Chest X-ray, AP view. Patient: 49 years old, sex M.
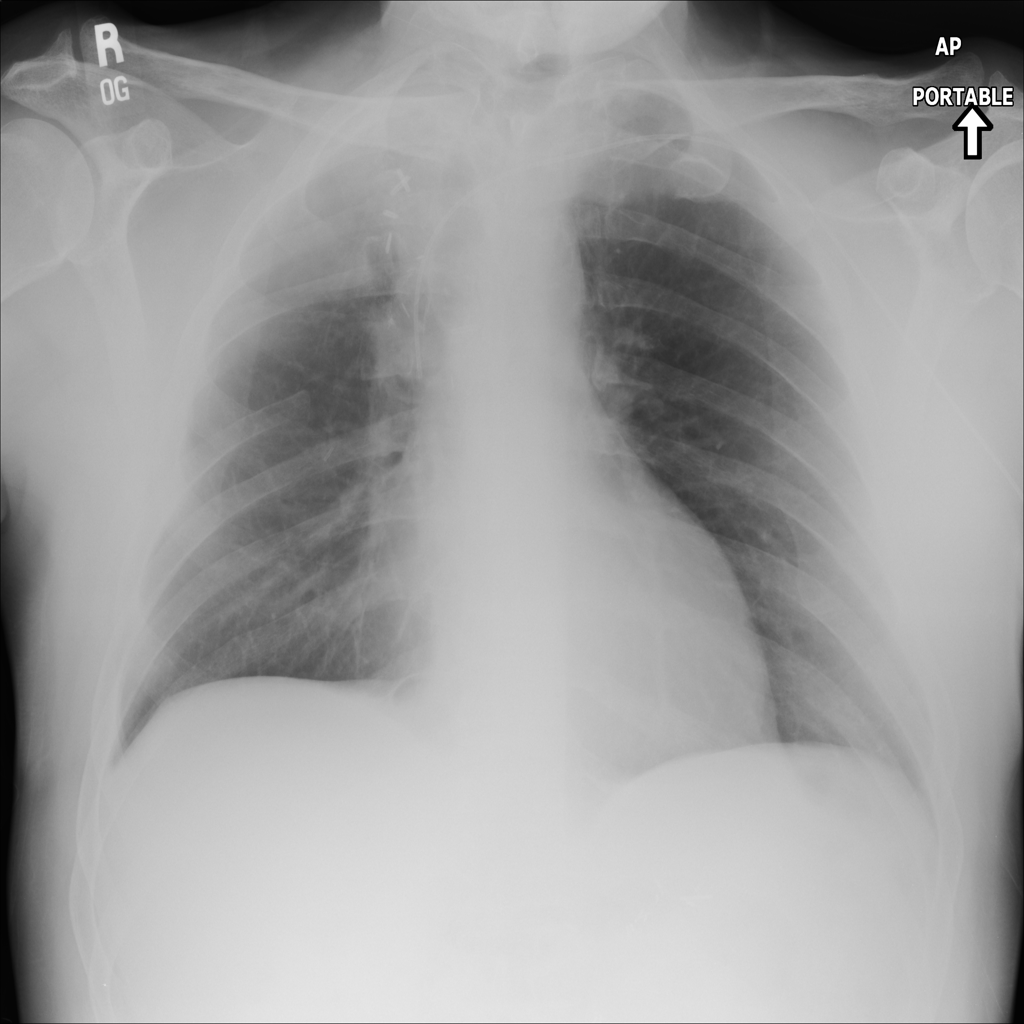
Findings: Infiltration